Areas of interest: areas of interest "Swimming Pool"
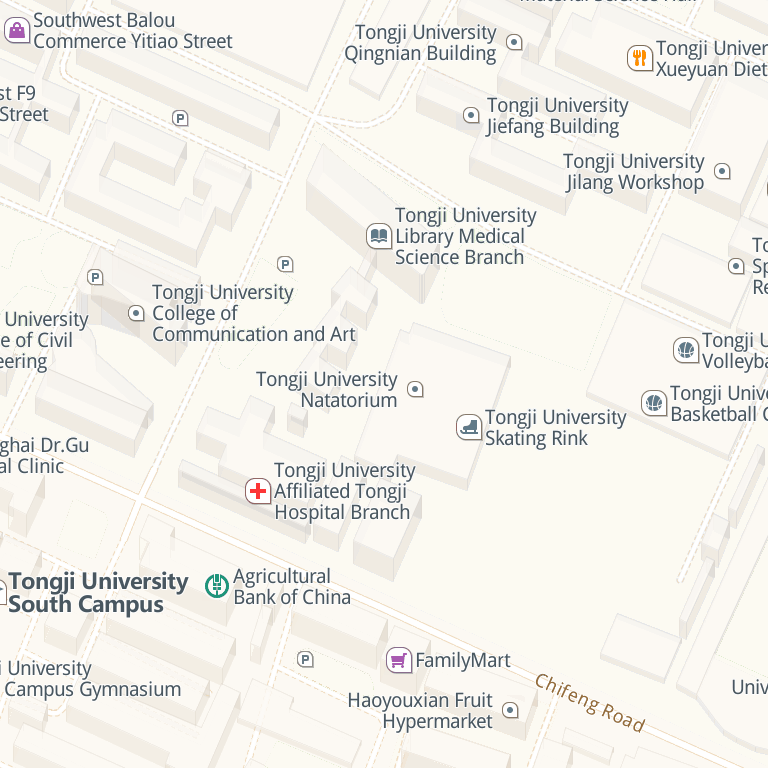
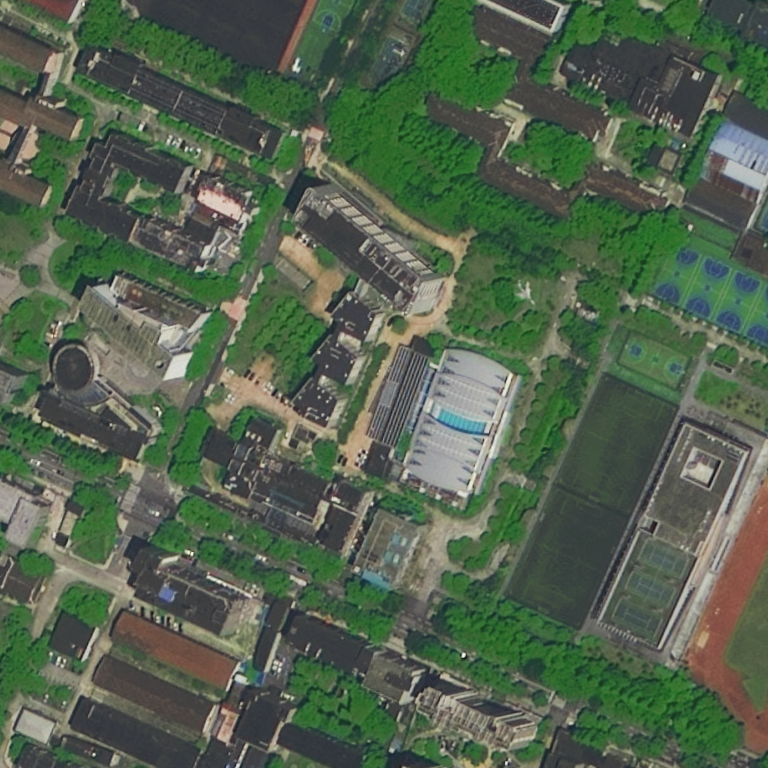